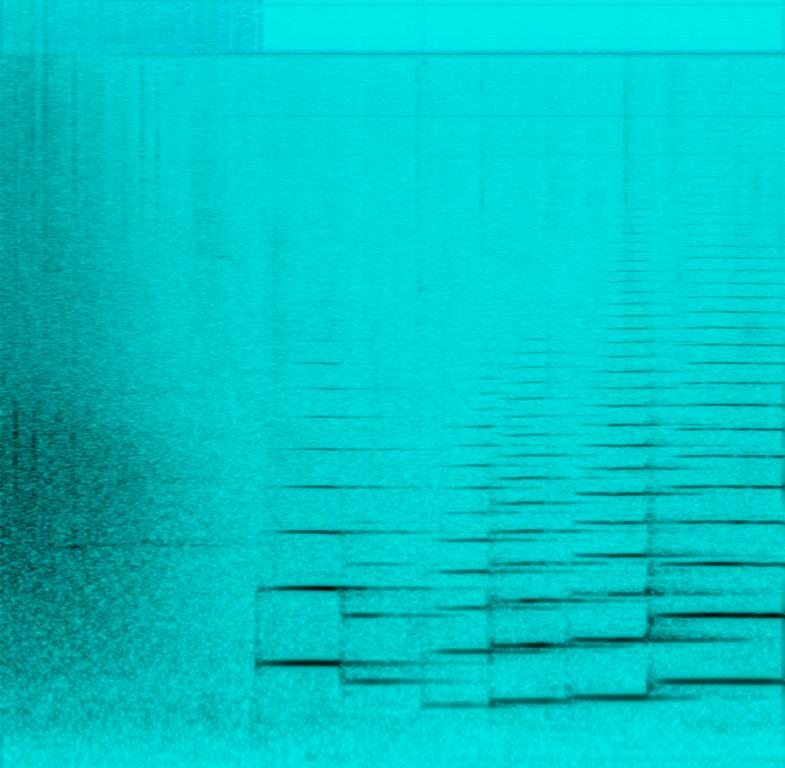
This audio contains someone playing a horn solo in a room full of reverb. This song may be playing in an orchestra.